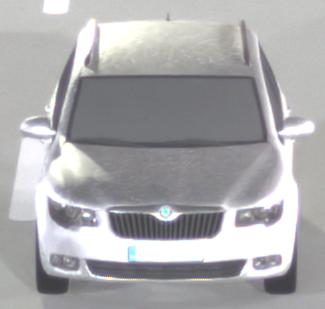
Make: Skoda
Model: Superb Combi 1.4 TSI
Detailed model: Superb (II) Combi
Model produced from: 2010/01
Model produced until: 2011/10
Doors: 5
Color: white
Road condition: dry road
Daytime: night
Contrast: high contrast